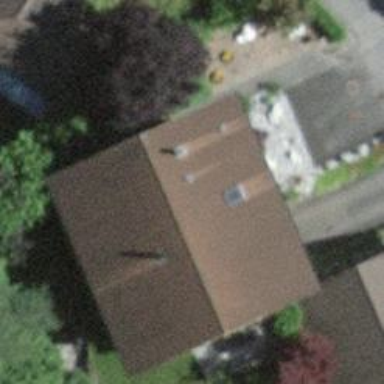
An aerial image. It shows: Residential building.